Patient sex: M
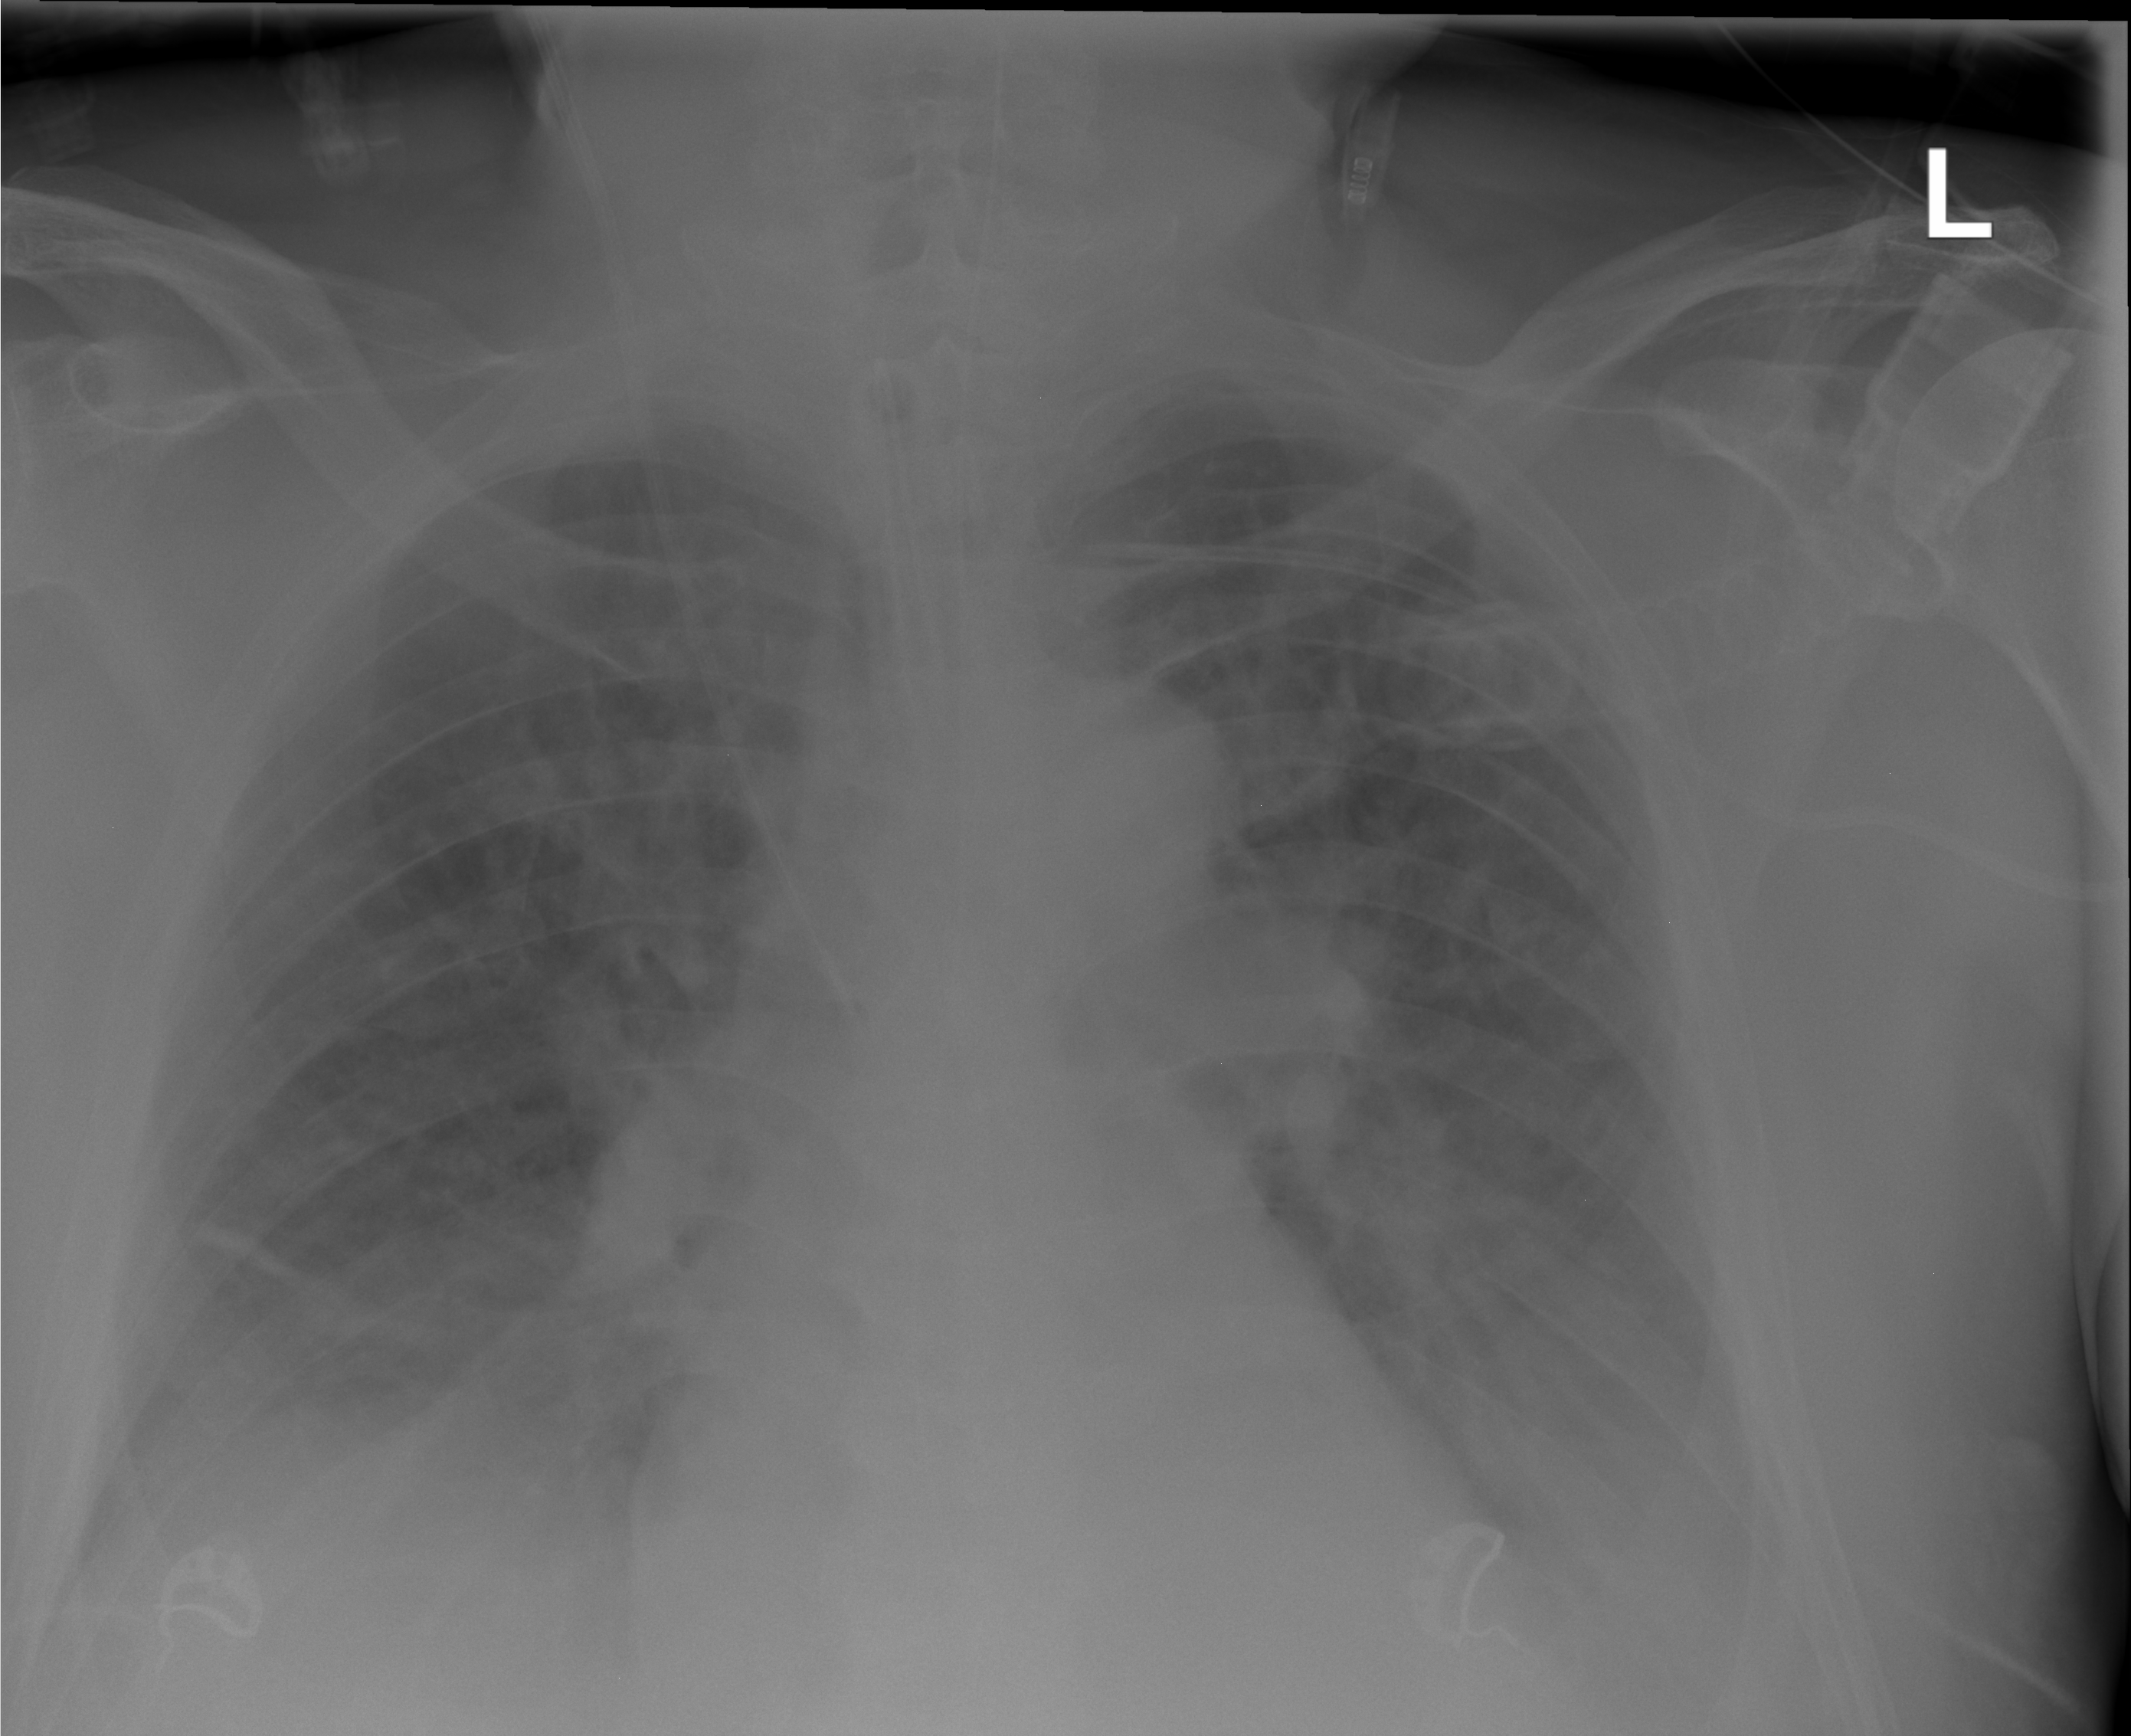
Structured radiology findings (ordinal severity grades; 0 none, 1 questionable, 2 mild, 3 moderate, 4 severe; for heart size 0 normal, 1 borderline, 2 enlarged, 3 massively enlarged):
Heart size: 0
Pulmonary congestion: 3
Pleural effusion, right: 3
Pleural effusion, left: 3
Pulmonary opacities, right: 0
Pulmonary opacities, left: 2
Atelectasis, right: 2
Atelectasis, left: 2